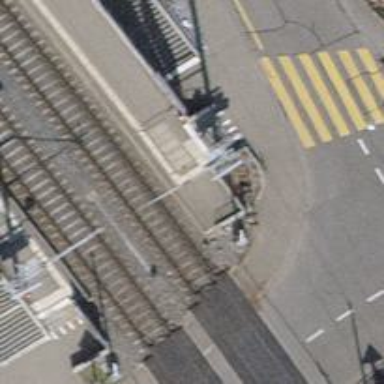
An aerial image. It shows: Set of steps on the road with ramp.